Question: I have a spreadsheet that acts as a log for tracking hospital discharges. This is updated daily and I get duplicate data (if a patient is still in the hospital and hasn't been discharged yet). The rows of the dupes are getting removed, but the wrong dupe is getting deleted.
Columns H-J show whether or not a follow up is scheduled, I do not want this deleted, only the dupe that has no value in columns H-J. I'm struggling to add this condition to my code. Help is most appreciated.
Here's my code and an image of the spreadsheet below:
'''
Sub DeDupe()
Columns("A:J").Select
ActiveSheet.Range("$A$1:$J$1225").RemoveDuplicates Columns:=Array(1, 2, 3, 4, 6, 7), Header:=xlYes
Range("C8").Select
End Sub
'''

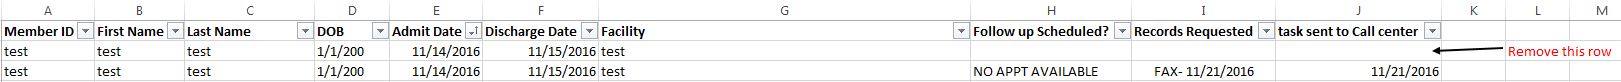
Answer: Quick and dirty, but works for the test case you provided: Sort, then remove duplicates.
'''
Sub DeDupe()
Dim ws As Worksheet
Set ws = ActiveWorkbook.Sheets("Sheet1") ' Always a good idea
ws.Range("$A$1:$J$1225").Sort Header:=xlYes, key1:=ws.Range("A1:A1225"), order1:=xlAscending, key2:=ws.Range("H1:H1225"), order2:=xlDescending
ws.Range("$A$1:$J$1225").RemoveDuplicates Columns:=Array(1, 2, 3, 4, 6, 7), Header:=xlYes ' ^ column with blanks ^^ ^^^^^^^^^^^^ blanks last
End Sub
'''
Sorting descending on column H puts the blanks last, at least in Excel 2013 on Windows 8.1 as tested. Then the RemoveDuplicates keeps the first row and deletes the others, thereby deleting the rows with the blanks.
You may need to add other sort conditions. If so, first figure out a sort that works. Then turn on the macro recorder, do that sort, turn off the macro recorder, and paste the recorded sort code in place of the 'Sort' line above.